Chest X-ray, AP view. Patient: 55 years old, sex F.
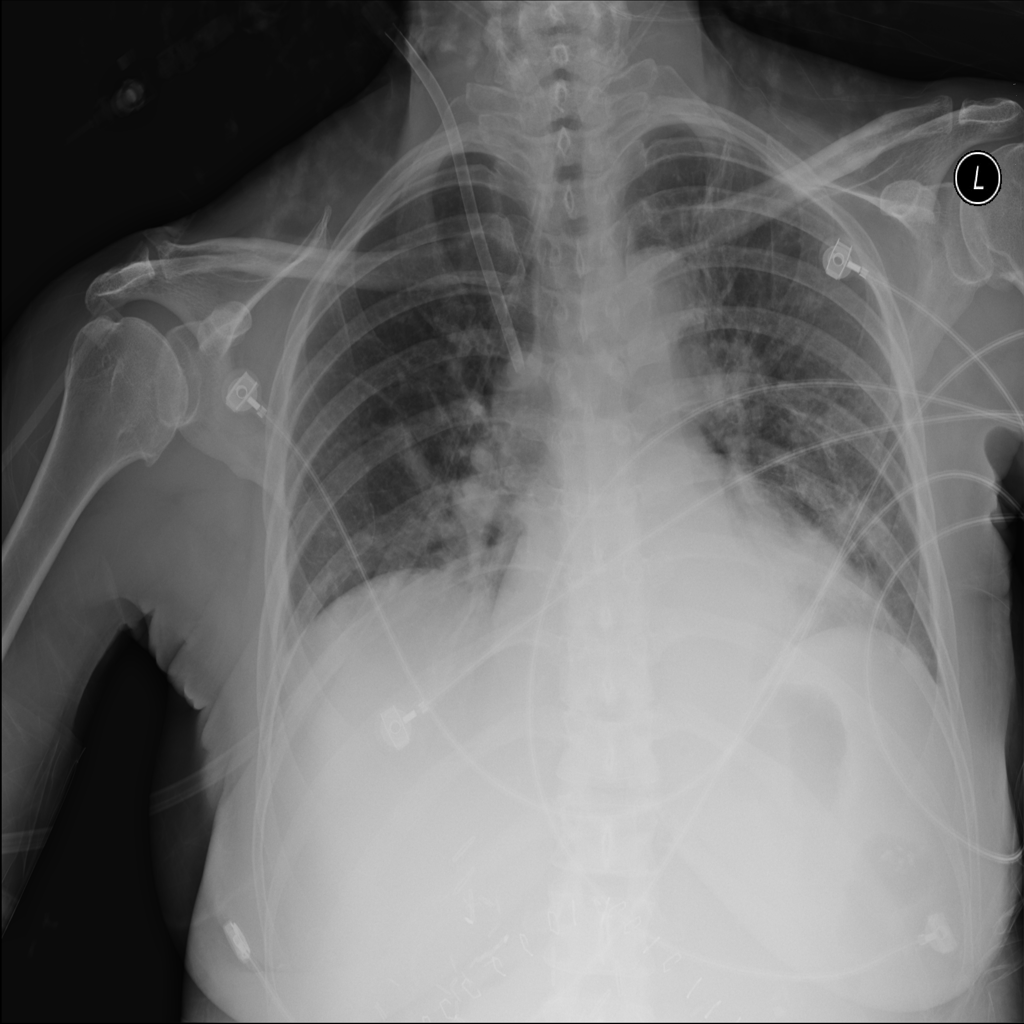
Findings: Infiltration